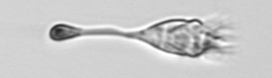
Label: Paratontonia_gracillima